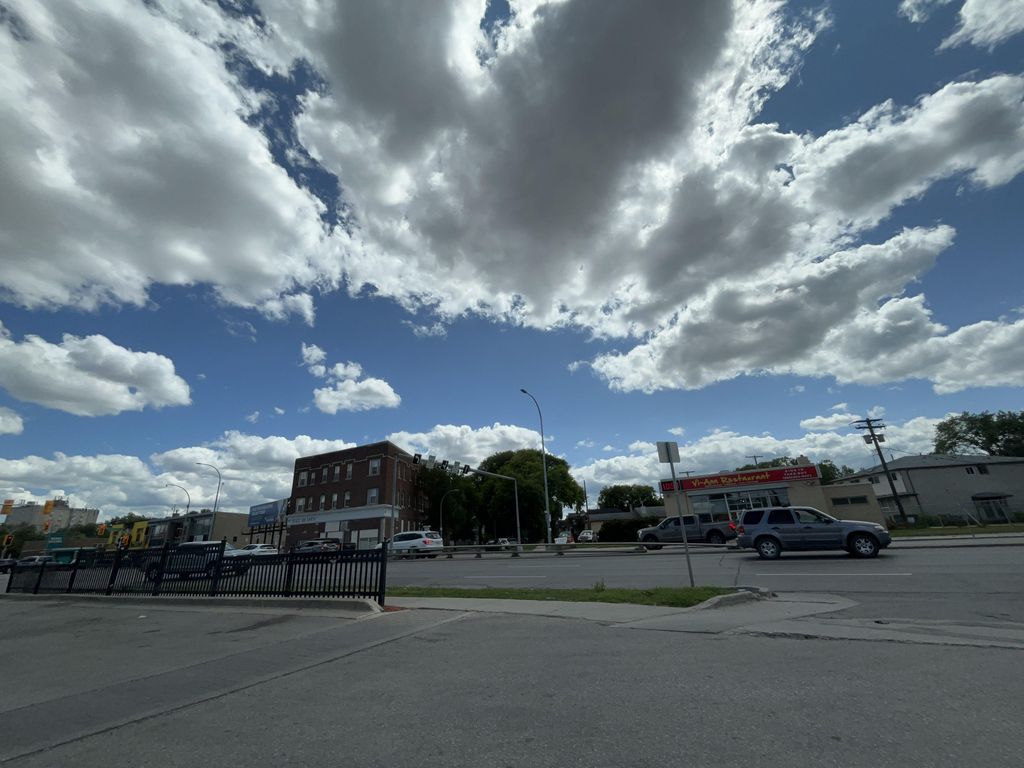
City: winnipeg